Question: I've got some text which I'm simply trying to centre (vertically, so it aligns with the buttons)

'''
<div id="right">
<div id="right_header">
<p>Schedule</p>
<div id="buttons">
<button onclick="manualAddNewAppointment()">New appointment</button>
<button onclick="manualAddNewEvent()">New event</button>
<button onclick="NewClient()">New client</button>
</div>
</div>
<div style="word-wrap: break-word; overflow: hidden; padding-left: 5px; padding-right: 5px; padding-top: 5px;">
</div>
</div>
#right{
height: 100%;
overflow: hidden;
}
#right_header {
padding: 2px 0;
padding-right: 5px;
border-bottom: 1px solid #D9D9D9;
overflow: hidden;
vertical-align: middle
}
#right_header p {
float: left;
padding-left: 15px;
margin: 0;
font-family: "Lucida Sans", "Lucida Sans Unicode", "Lucida Grande", "tahoma", Verdana, sans-serif;
font-weight: bold;
}
'''
Any ideas about what I'm doing wrong?
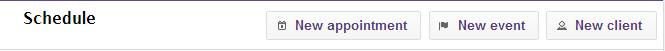
Answer: You can add a margin or a padding to your 'p' element.
Try:
'''
#right_header p {
float: left;
padding-left: 15px;
margin: 0;
font-family: "Lucida Sans", "Lucida Sans Unicode", "Lucida Grande", "tahoma", Verdana, sans-serif;
font-weight: bold;
margin-top:4px;
}
'''
<URL>